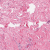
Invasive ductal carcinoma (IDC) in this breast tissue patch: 0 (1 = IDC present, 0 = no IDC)